Field crop: tomato
Growth stage: 1
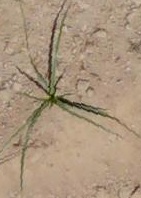
Species: cyperus